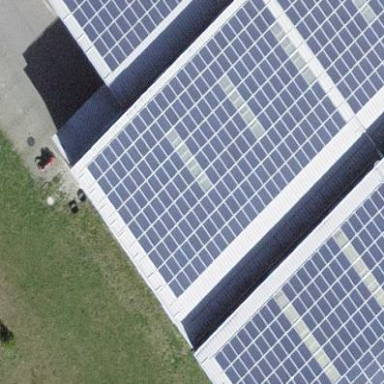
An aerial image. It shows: Solar power generator.